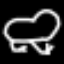
Label: frog